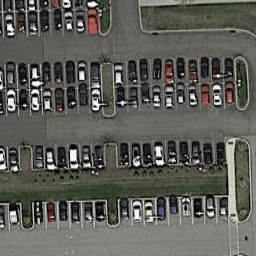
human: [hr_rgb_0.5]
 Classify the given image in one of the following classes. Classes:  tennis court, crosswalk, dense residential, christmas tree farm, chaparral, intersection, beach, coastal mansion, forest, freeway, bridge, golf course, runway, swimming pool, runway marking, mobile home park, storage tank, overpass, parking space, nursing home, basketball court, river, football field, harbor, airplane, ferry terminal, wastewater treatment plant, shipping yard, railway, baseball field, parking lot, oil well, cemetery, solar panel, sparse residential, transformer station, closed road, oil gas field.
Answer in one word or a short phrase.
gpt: parking lot